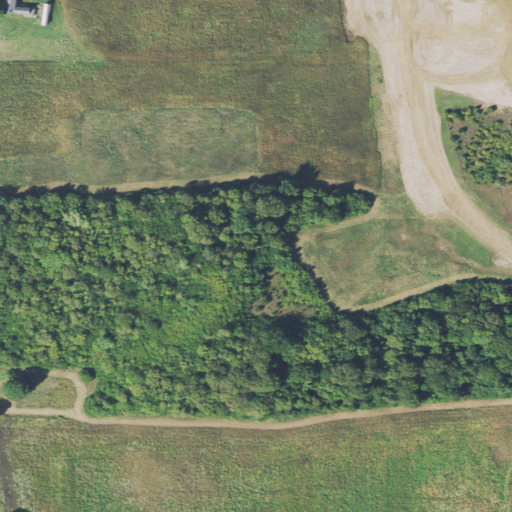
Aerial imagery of mountain in Ohio named Spangler Hill containing cultivated crops, pasture, deciduous forest, mixed forest, open development, and low intensity development